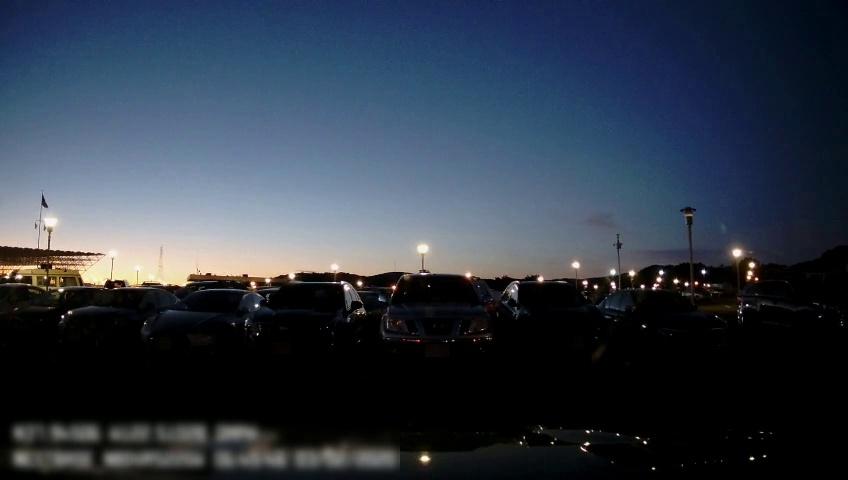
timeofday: Night
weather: Other
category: Drivable Space
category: Vehicles | SUV
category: Vehicles | Car
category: Vehicles | SUV
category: Vehicles | Truck
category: Vehicles | SUV
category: Vehicles | Car
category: Vehicles | Car
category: Vehicles | Car
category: Vehicles | Car
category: Vehicles | Other LV
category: Vehicles | SUV